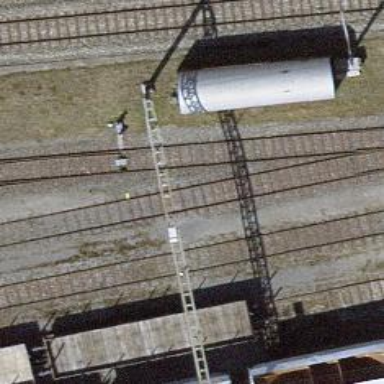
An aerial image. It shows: Railway switch.